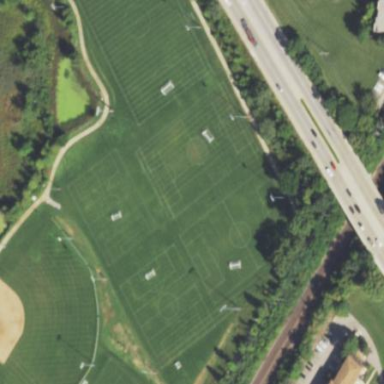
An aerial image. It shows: Soccer pitch for leisure land activities.